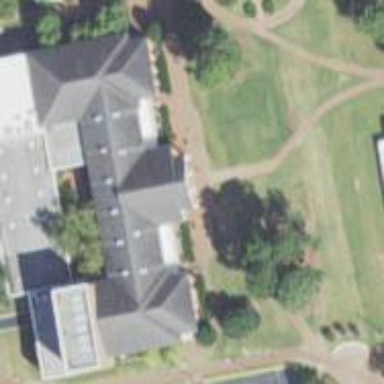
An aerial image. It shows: View of university building.